【题型】选择题　【知识点】平面几何　【难度】easy
如图, 点 $P$、$Q$ 分别是等边三角形 $ABC$ 的两边 $AC$、$BC$ 上两点, $AQ$、$BP$ 相交于点 $O$, 连结 $OC$。若 $AP = CQ$, 则下列结论错误的是( )

A. $OQ = 2OA$
B. $\triangle ABP \sim \triangle CAQ$
C. $\angle BOQ = 60^\circ$
D. $\triangle AOP \sim \triangle BAP$
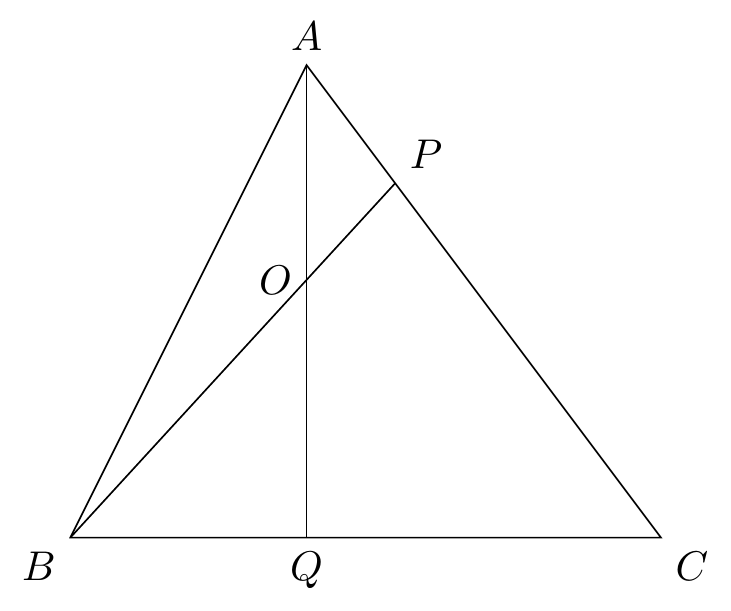
【解答】
解：如图, 在等边 $\triangle ABC$ 中, $AB = AC$, $\angle BAC = \angle C = 60^\circ$, 在 $\triangle ABP$ 与 $\triangle CAQ$ 中

$\begin{cases}
AB = AC \\
\angle BAP = \angle CAQ \\
AP = CQ
\end{cases}$

$\therefore \triangle ABP \sim \triangle ACQ(SAS)$, 故 B 选项正确

$\therefore \angle ABP = \angle CAQ$

$\therefore \angle BOQ = \angle ABO + \angle BAQ = \angle CAQ + \angle BAQ = \angle BAC = 60^\circ$

即 $\angle BOQ$ 的度数是 $60^\circ$, 故 C 选项正确

$\therefore \angle AOP = \angle BOQ = 60^\circ = \angle BAP$, $\angle APO = \angle BPA$

$\therefore \triangle APO \sim \triangle BPA$, 故 D 选项正确

无法判断 $OQ = 2OA$, 故 A 选项错误